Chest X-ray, PA view. Patient: 37 years old, sex F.
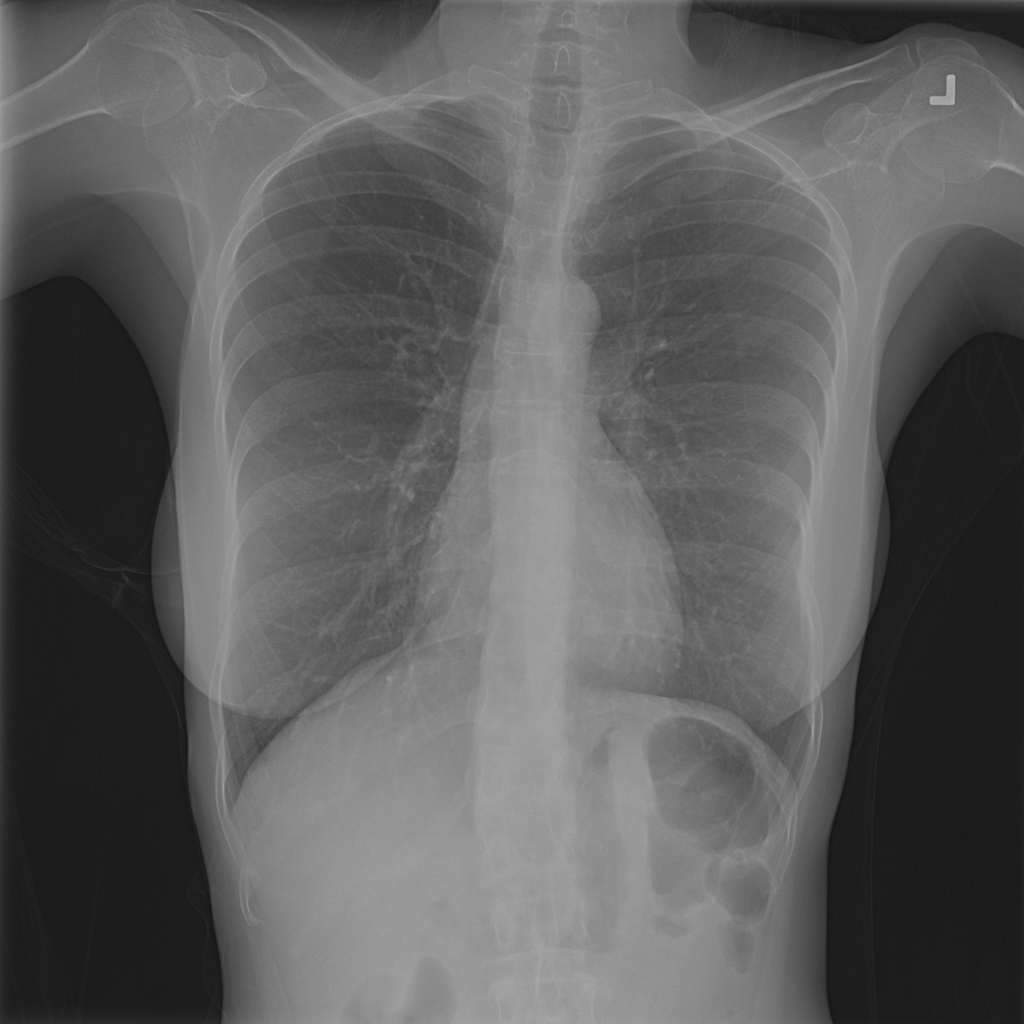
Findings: Infiltration